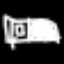
Label: bed